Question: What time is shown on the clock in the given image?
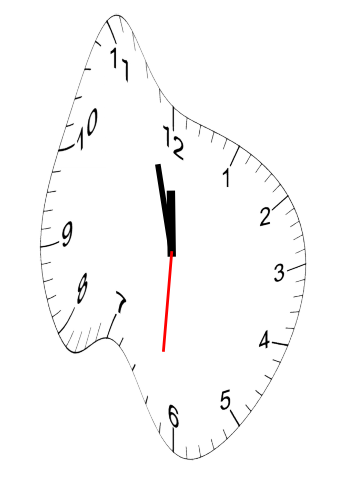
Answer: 11:57:31